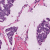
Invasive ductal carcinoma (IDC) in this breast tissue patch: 1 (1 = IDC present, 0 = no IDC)